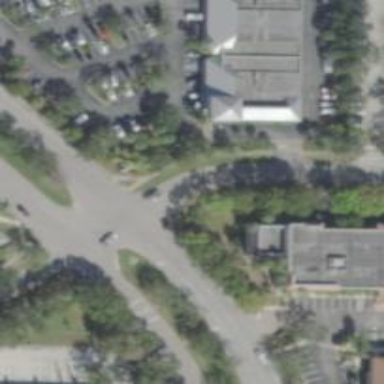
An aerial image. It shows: Unmarked crossing on footway.